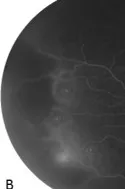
FFA temporal periphery highlighting an area of ischemia bordered by neovascularisation.
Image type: ophthalmic_imaging (ophthalmic_angiography)